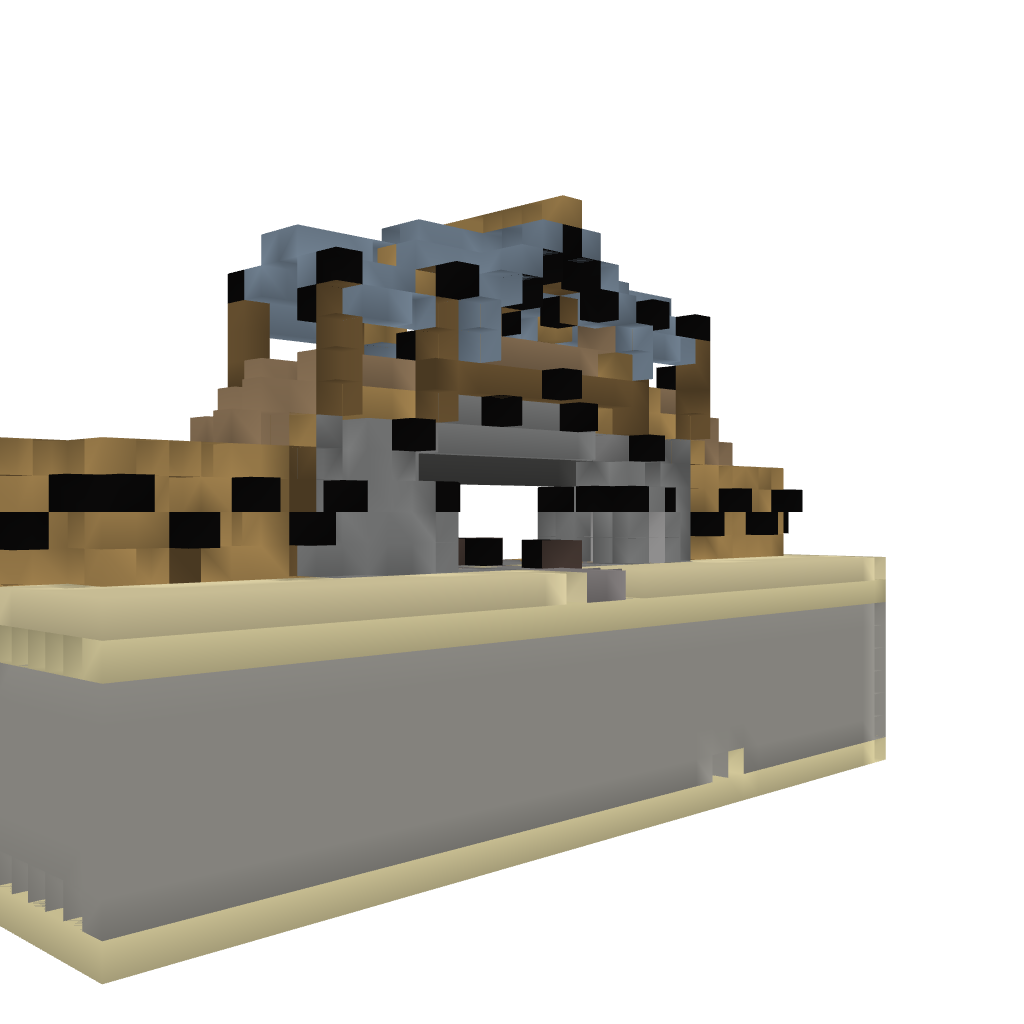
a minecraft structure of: Automated Gate - Day/Night Castle/Wall